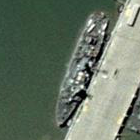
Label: destroyer